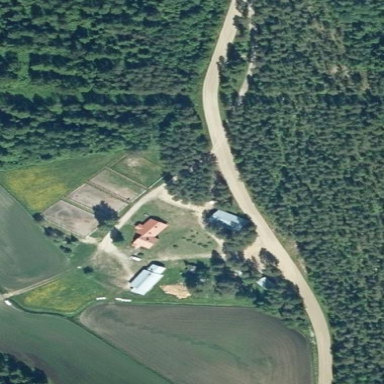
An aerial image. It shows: Farmyard area.